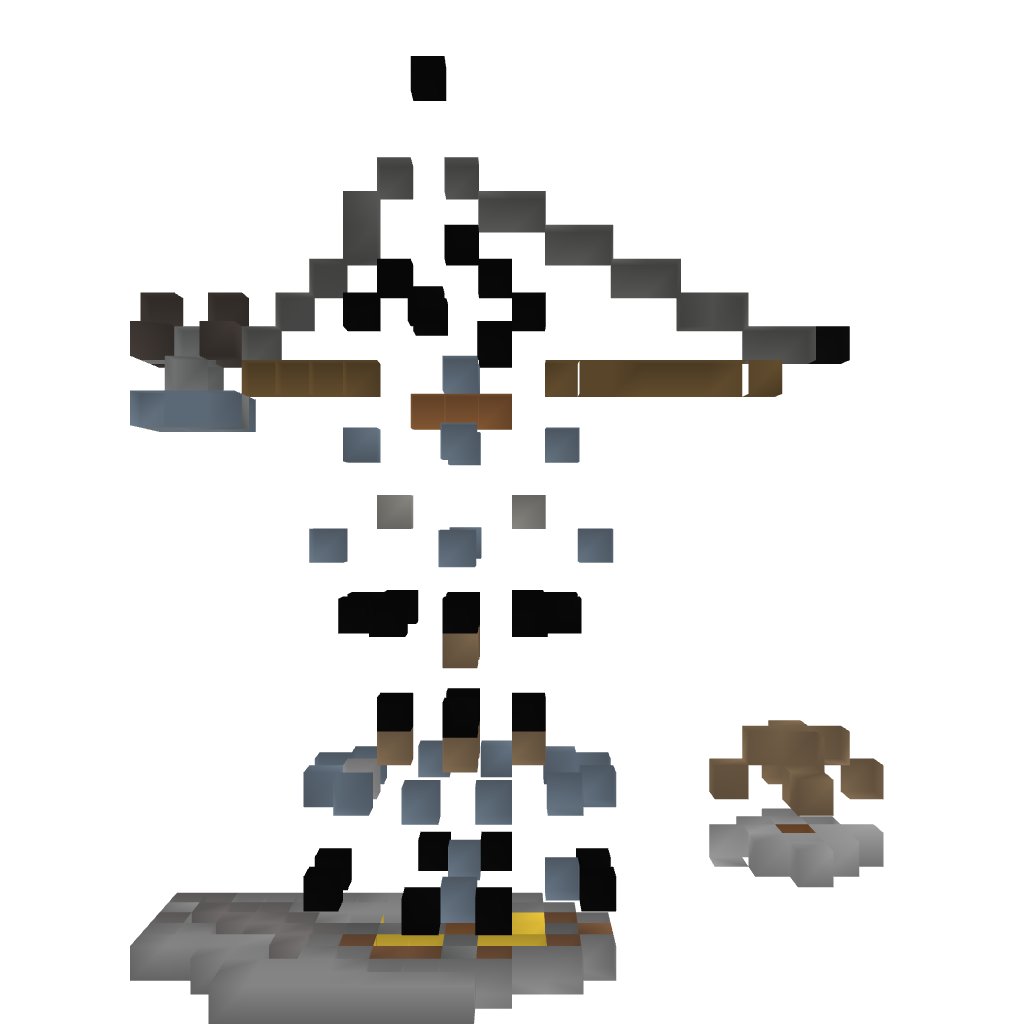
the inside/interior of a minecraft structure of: Medieval-Crane #2